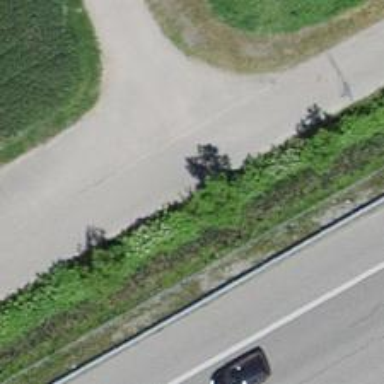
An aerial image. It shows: Track road with grade3 tracktype.